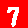
Digit: 7